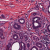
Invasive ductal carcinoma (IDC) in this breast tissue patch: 1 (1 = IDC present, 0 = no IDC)